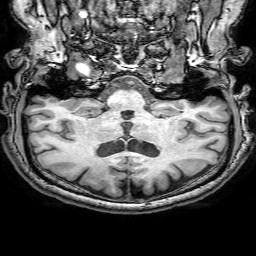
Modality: T1w
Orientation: sagittal
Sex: male
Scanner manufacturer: philips
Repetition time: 0.008192 s
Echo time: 0.00375 s